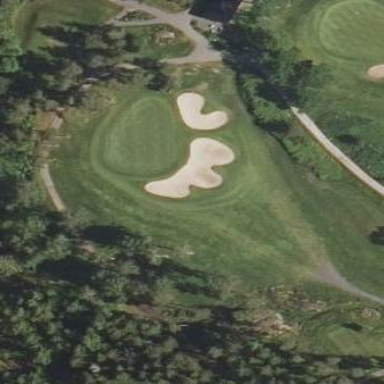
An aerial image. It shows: Grassy area designated as golf fairway.